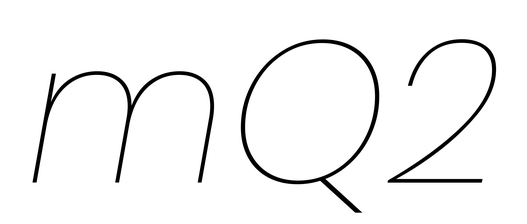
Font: Poppins-ThinItalic